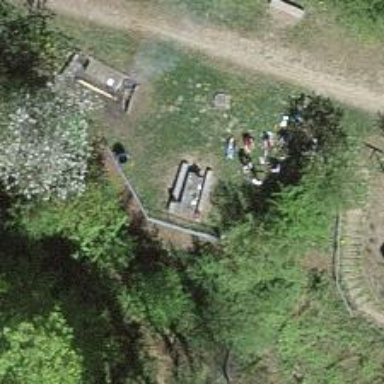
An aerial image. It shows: Picnic table located in leisure land area.